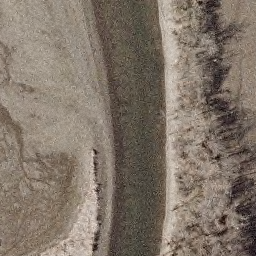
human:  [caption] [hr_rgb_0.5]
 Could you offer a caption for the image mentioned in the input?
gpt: It is a river with plants wilted on both banks of the river .

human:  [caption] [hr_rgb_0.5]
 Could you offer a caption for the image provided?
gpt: Grey plants wilted on both banks of the river .

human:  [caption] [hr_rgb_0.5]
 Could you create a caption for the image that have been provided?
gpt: A river with plants wilted on both banks of the river .

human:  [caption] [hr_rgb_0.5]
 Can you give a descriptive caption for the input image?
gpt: Lots of plants wilted on both banks of the river .

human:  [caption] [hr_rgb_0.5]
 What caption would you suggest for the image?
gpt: A river go through the desolate land .